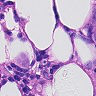
Metastatic tissue present: yes